【题型】填空题　【知识点】平面几何　【难度】hard
（2025·上海崇明·一模）四边形$ABCD$中，$AD \parallel BC$，$\angle ABC = 90^\circ$，$AB = 5$，$BC = 12$，$AD = 8$，将$AB$沿过点$A$的一条直线折叠，点$B$的对称点落在四边形$ABCD$的对角线上，折痕交边$BC$于点$P$（点$P$不与点$B$重合），那么$PC$长为$\underline{\quad\quad}$。

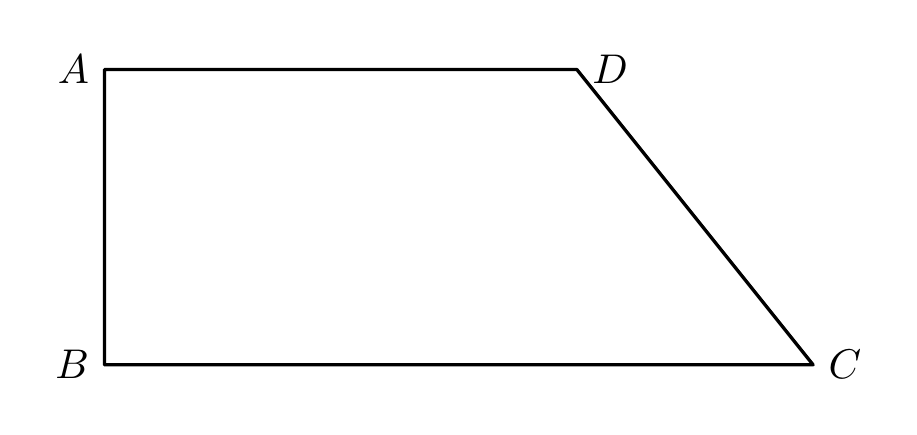
【解答】
【答案】$\dfrac{26}{3}$ 或 $\dfrac{71}{8}$

【分析】本题考查的折叠的性质，勾股定理，相似三角形的判定和性质，分点$B$的对称点$B'$落在对角线$AC$上和落在对角线$BD$上两种情况，分别画出图形解答即可求解，运用分类讨论思想解答是解题的关键。

【详解】解：如图，当点$B$的对称点$B'$落在对角线$AC$上时，

由折叠可得，$AB' = AB = 5$，$PB' = PB$，$\angle AB'P = \angle ABP = 90^\circ$，

$\therefore \angle CB'P = 90^\circ$，

$\because \angle ABC = 90^\circ$，$AB = 5$，$BC = 12$，

$\therefore AC = \sqrt{AB^2 + BC^2} = \sqrt{5^2 + 12^2} = 13$，

$\therefore B'C = AC - AB' = 13 - 5 = 8$，

设$PB' = PB = x$，则$PC = 12 - x$，

$\because PB'^2 + B'C^2 = PC^2$，

$\therefore x^2 + 8^2 = (12 - x)^2$，

解得$x = \dfrac{10}{3}$，

$\therefore BP = \dfrac{10}{3}$，

$\therefore PC = 12 - \dfrac{10}{3} = \dfrac{26}{3}$；

如图，当点$B$的对称点$B'$落在对角线$BD$上时，设$AP$与$BD$相交于点$G$，

由折叠可得，$AP \perp BD$，

$\therefore \angle AGB = \angle BGP = 90^\circ$，

$\because AD \parallel BC$，$\angle ABC = 90^\circ$，

$\therefore \angle BAD = 180^\circ - \angle ABC = 180^\circ - 90^\circ = 90^\circ$，

$\therefore BD = \sqrt{AB^2 + AD^2} = \sqrt{5^2 + 8^2} = \sqrt{89}$，

$\because S_{\triangle ABD} = \dfrac{1}{2}BD \cdot AG = \dfrac{1}{2}AB \cdot AD$，

$\therefore \dfrac{1}{2} \times \sqrt{89} \times AG = \dfrac{1}{2} \times 5 \times 8$，

$\therefore AG = \dfrac{40\sqrt{89}}{89}$，

$\therefore BG = \sqrt{AB^2 - AG^2} = \sqrt{5^2 - \left(\dfrac{40\sqrt{89}}{89}\right)^2} = \dfrac{25\sqrt{89}}{89}$，

$\because \angle BAG + \angle ABG = 90^\circ$，$\angle PBG + \angle ABG = 90^\circ$，

$\therefore \angle PBG = \angle BAG$，

又$\because \angle BGP = \angle AGB = 90^\circ$，

$\therefore \triangle BGP \backsim \triangle AGB$，

$\therefore \dfrac{BP}{AB} = \dfrac{BG}{AG}$，

即$\dfrac{BP}{5} = \dfrac{\dfrac{25\sqrt{89}}{89}}{\dfrac{40\sqrt{89}}{89}}$，

$\therefore BP = \dfrac{25}{8}$，

$\therefore CP = BC - BP = 12 - \dfrac{25}{8} = \dfrac{71}{8}$；

综上，$PC$长为$\dfrac{26}{3}$ 或 $\dfrac{71}{8}$，

故答案为：$\dfrac{26}{3}$ 或 $\dfrac{71}{8}$。

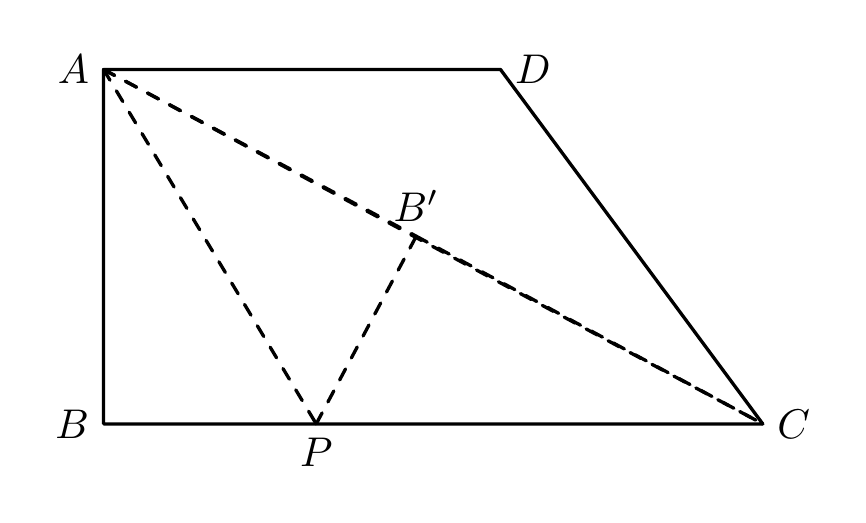
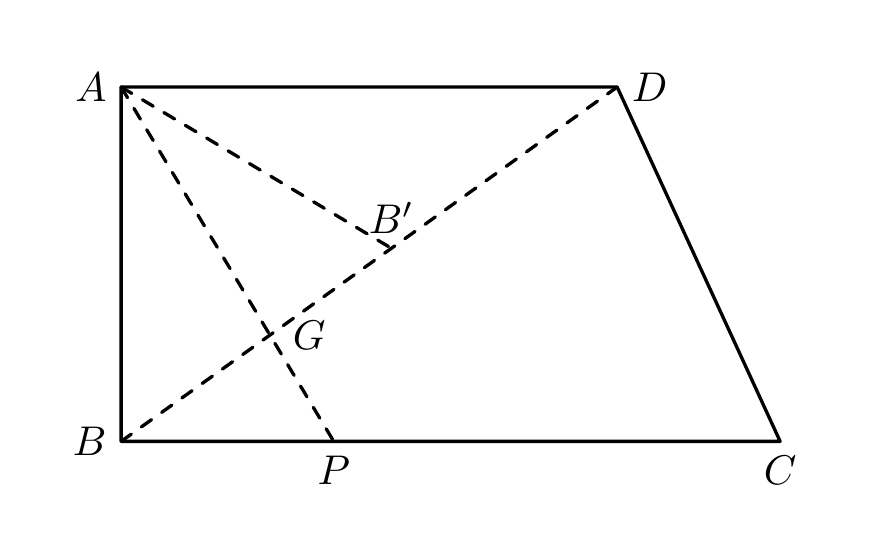